The image is a wavelet scalogram (time versus scale/frequency) of a rolling-element bearing's vibration signal. Classify the bearing condition as one of: normal, inner_race, outer_race, ball.
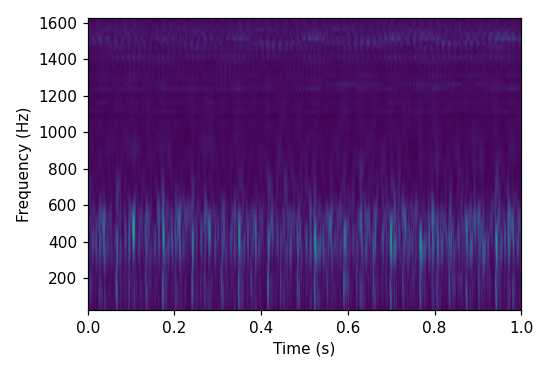
Answer: outer_race